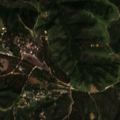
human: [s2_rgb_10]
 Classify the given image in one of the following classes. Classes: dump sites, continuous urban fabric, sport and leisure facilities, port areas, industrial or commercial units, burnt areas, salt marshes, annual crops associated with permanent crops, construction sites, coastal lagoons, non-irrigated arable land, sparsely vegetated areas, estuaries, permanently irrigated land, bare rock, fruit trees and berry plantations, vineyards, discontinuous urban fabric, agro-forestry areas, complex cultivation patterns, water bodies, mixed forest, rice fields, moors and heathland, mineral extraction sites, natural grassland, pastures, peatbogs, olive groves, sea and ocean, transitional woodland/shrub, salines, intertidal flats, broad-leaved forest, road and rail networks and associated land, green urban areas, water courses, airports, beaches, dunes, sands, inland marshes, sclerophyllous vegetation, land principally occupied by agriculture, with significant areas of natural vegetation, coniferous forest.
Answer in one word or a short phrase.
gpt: mineral extraction sites, broad-leaved forest, sclerophyllous vegetation, transitional woodland/shrub